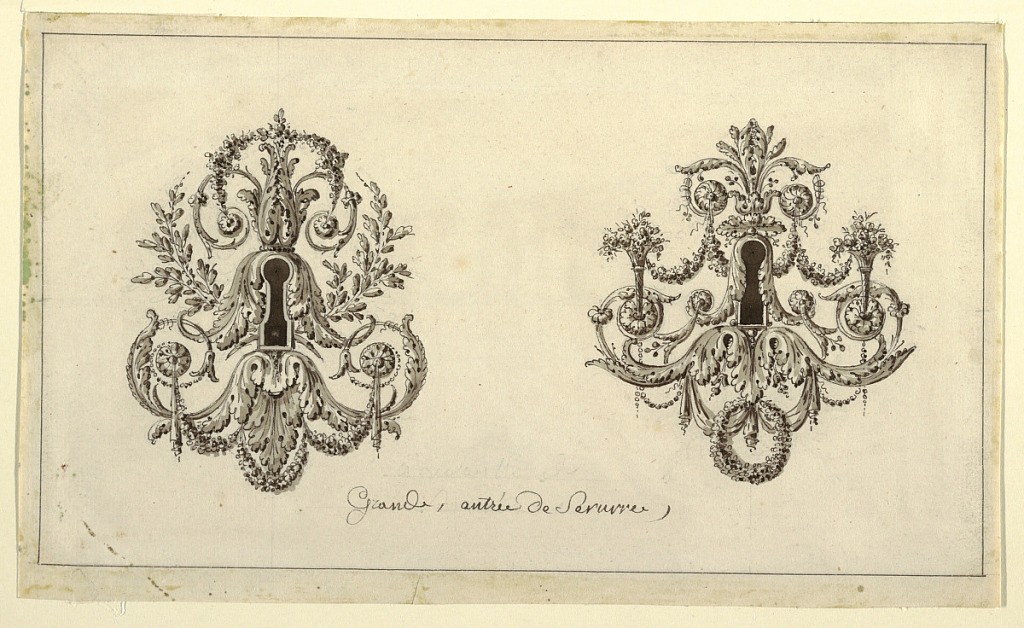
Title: Design for Two Bronze Key Plates
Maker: Richard de Lalonde, French, active 1780–96
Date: ca. 1780
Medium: Pen and black ink, brush and wash, graphite on white laid paper
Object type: Drawing
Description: Both key-plates are formed by foliate arabesques; that on the left is decorated with garlands, and that on the right with a wreath suspended at the bottom.